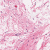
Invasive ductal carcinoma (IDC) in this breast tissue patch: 0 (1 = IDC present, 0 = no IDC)